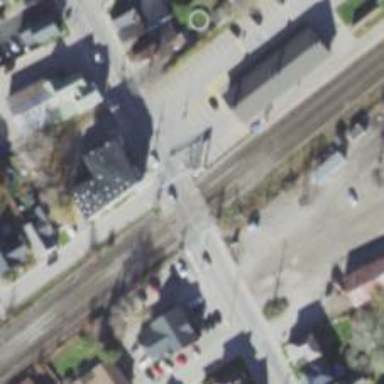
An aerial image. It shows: Railway crossing.